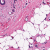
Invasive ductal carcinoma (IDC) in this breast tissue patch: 0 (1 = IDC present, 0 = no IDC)